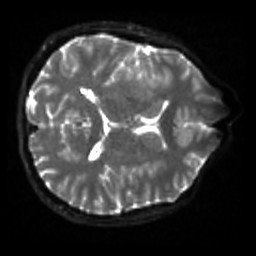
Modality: sbref
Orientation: axial
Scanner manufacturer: siemens
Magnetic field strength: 3 T
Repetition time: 4 s
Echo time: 0.0594 s